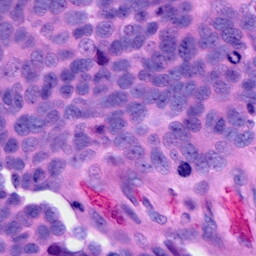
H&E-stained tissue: Ovarian